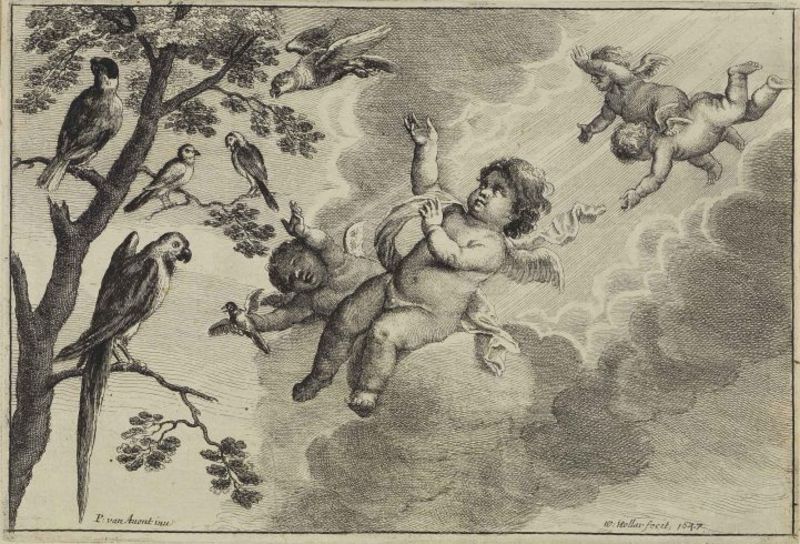
Titel: Die Luft
Künstler: Wenzel Hollar
Standort: Karlsruhe
Institution: Staatliche Kunsthalle Karlsruhe
Schlagwörter: baum, blätter, flügel, gott, hand, himmel, laub, nackt, vogel, weiß, wolken, äste, geste, schwarz, skizze, szene, zeichnung, schal, tuch, wolke, schleife, augen, band, rahmen, hände, signatur, ast, stamm, vögel, zweige, haare, kind, blatt, locken, renaissance, fliegen, kinder, engel, engelchen, putte, putto, schrift, schnabel, enge, knaben, grafik, graphik, flattern, sturm, dick, spielen, zeigen, fallen, regen, fett, spiel, paradies, froh, unbekleidet, religion, strahlen, flug, kohle, zweig, schweben, druck, druckgraphik, schwarz weiß, radierung, stich, lockig, baun, fliegend, bleistift, allegorie, bacchus, fangen, sturz, eiche, deuten, kitsch, papagei, amor, heilig, putten, kupferstich, flügelchen, putti, bäuche, singvogel, papageien, eengel, vögek, fliegt, äaste, engeln, vgel, gliegen, 3, 6, ögel, 1600, 5, 1547, 1597, 1517, 1647, sperber, aust baum, spaaß